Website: home-depot
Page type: delivery-shipping
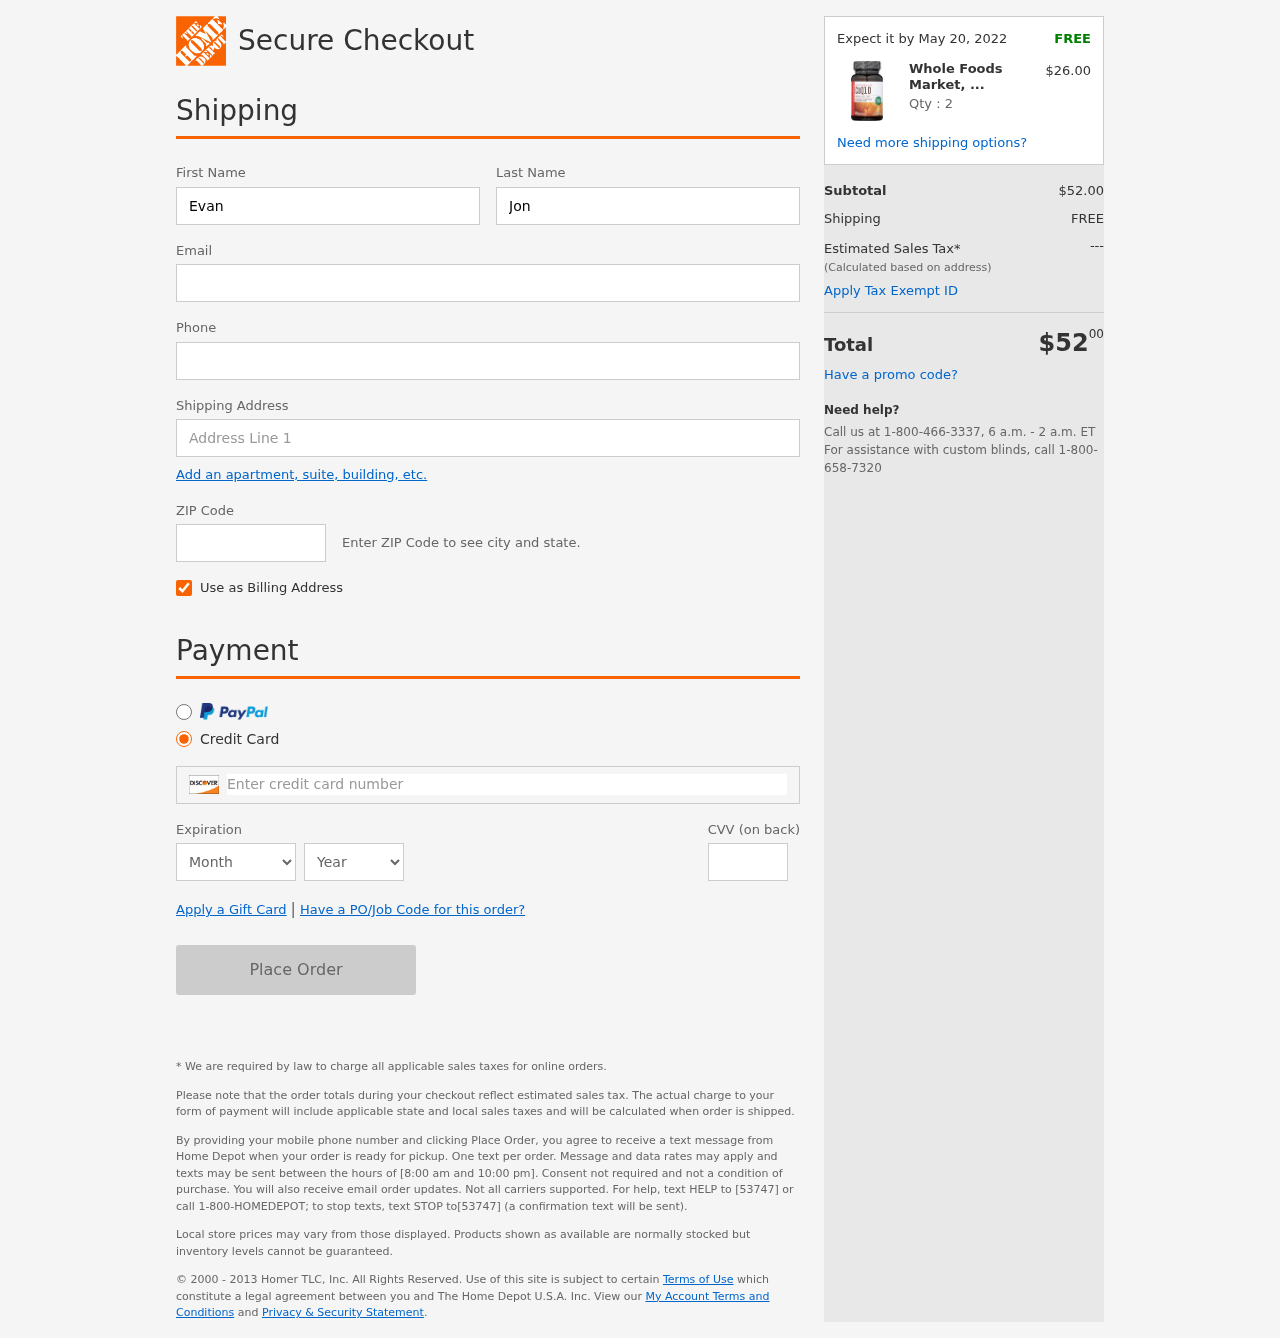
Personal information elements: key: PII_CARD_CVV
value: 565
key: PII_CARD_EXPIRY_MONTH
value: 10
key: PII_CARD_EXPIRY_YEAR
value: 30
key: PII_CARD_NUMBER
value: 6561 3916 9062 1199
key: PII_EMAIL
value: ejones@yahoo.com
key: PII_FIRSTNAME
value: Evan
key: PII_LASTNAME
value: Jones
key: PII_PHONE
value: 4836211178
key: PII_POSTCODE
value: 54620
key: PII_STREET
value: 89991 Felicia Mountains
Product elements: key: PRODUCT1_NAME
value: Whole Foods Market, CoQ10 100mg, 60 ct
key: PRODUCT1_PRICE
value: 26
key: PRODUCT1_QUANTITY
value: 2
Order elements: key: ORDER_DELIVERY_DATE
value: Expect it by May 20, 2022
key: ORDER_SUBTOTAL
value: $52.00
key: ORDER_SHIPPING_COST
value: FREE
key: ORDER_TOTAL
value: $5200